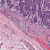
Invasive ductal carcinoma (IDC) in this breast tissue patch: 1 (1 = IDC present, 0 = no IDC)